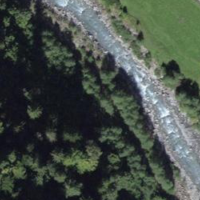
EUNIS habitat code: 44
Species observed at this site:
Dryas octopetala